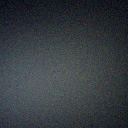
Screen state: off